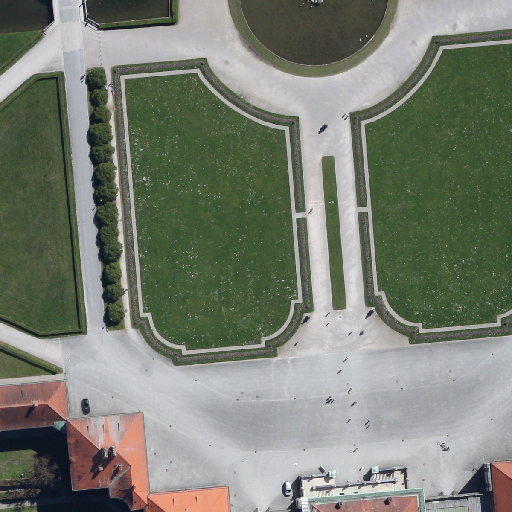
Referring expression: sidewalk